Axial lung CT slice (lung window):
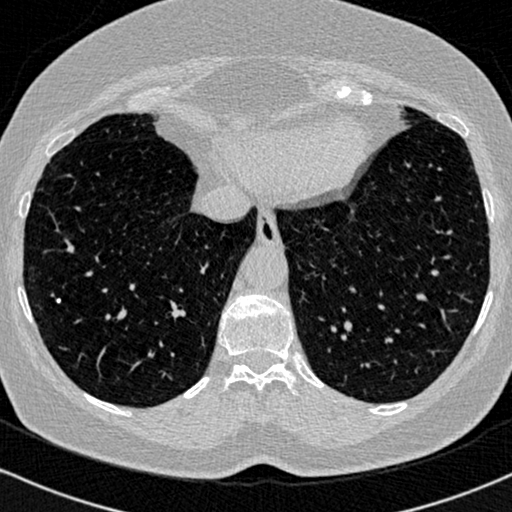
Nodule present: no